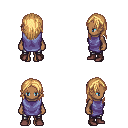
a pixel art fantasy rpg character, female body template, human, dark skin, chain tabard jacket, metal pants, light blonde long hairstyle, maroon shoes, four views (front, back, left, right), 2x2 character sprite sheet, small pixel art, hard edges, no anti-aliasing